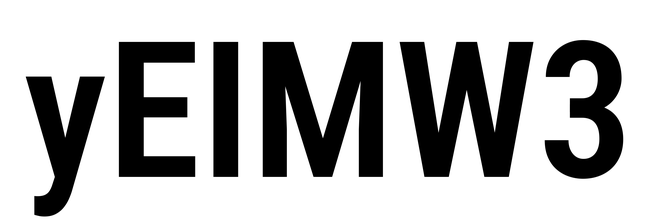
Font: Roboto_Condensed_SemiBold